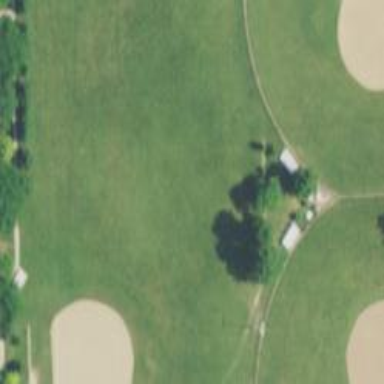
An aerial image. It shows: Baseball pitch for leisure land activities.